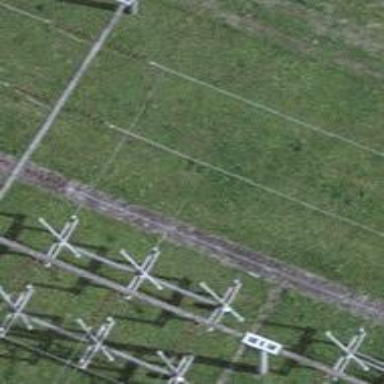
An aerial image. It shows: Power line with three cables.